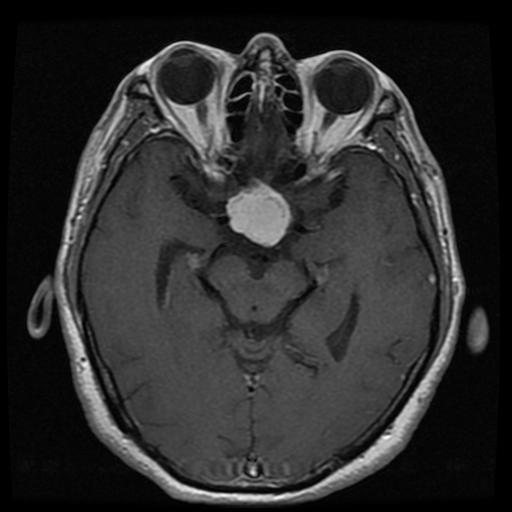
Label: meningioma